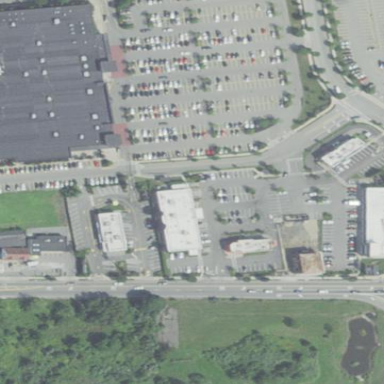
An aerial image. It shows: Parking area.